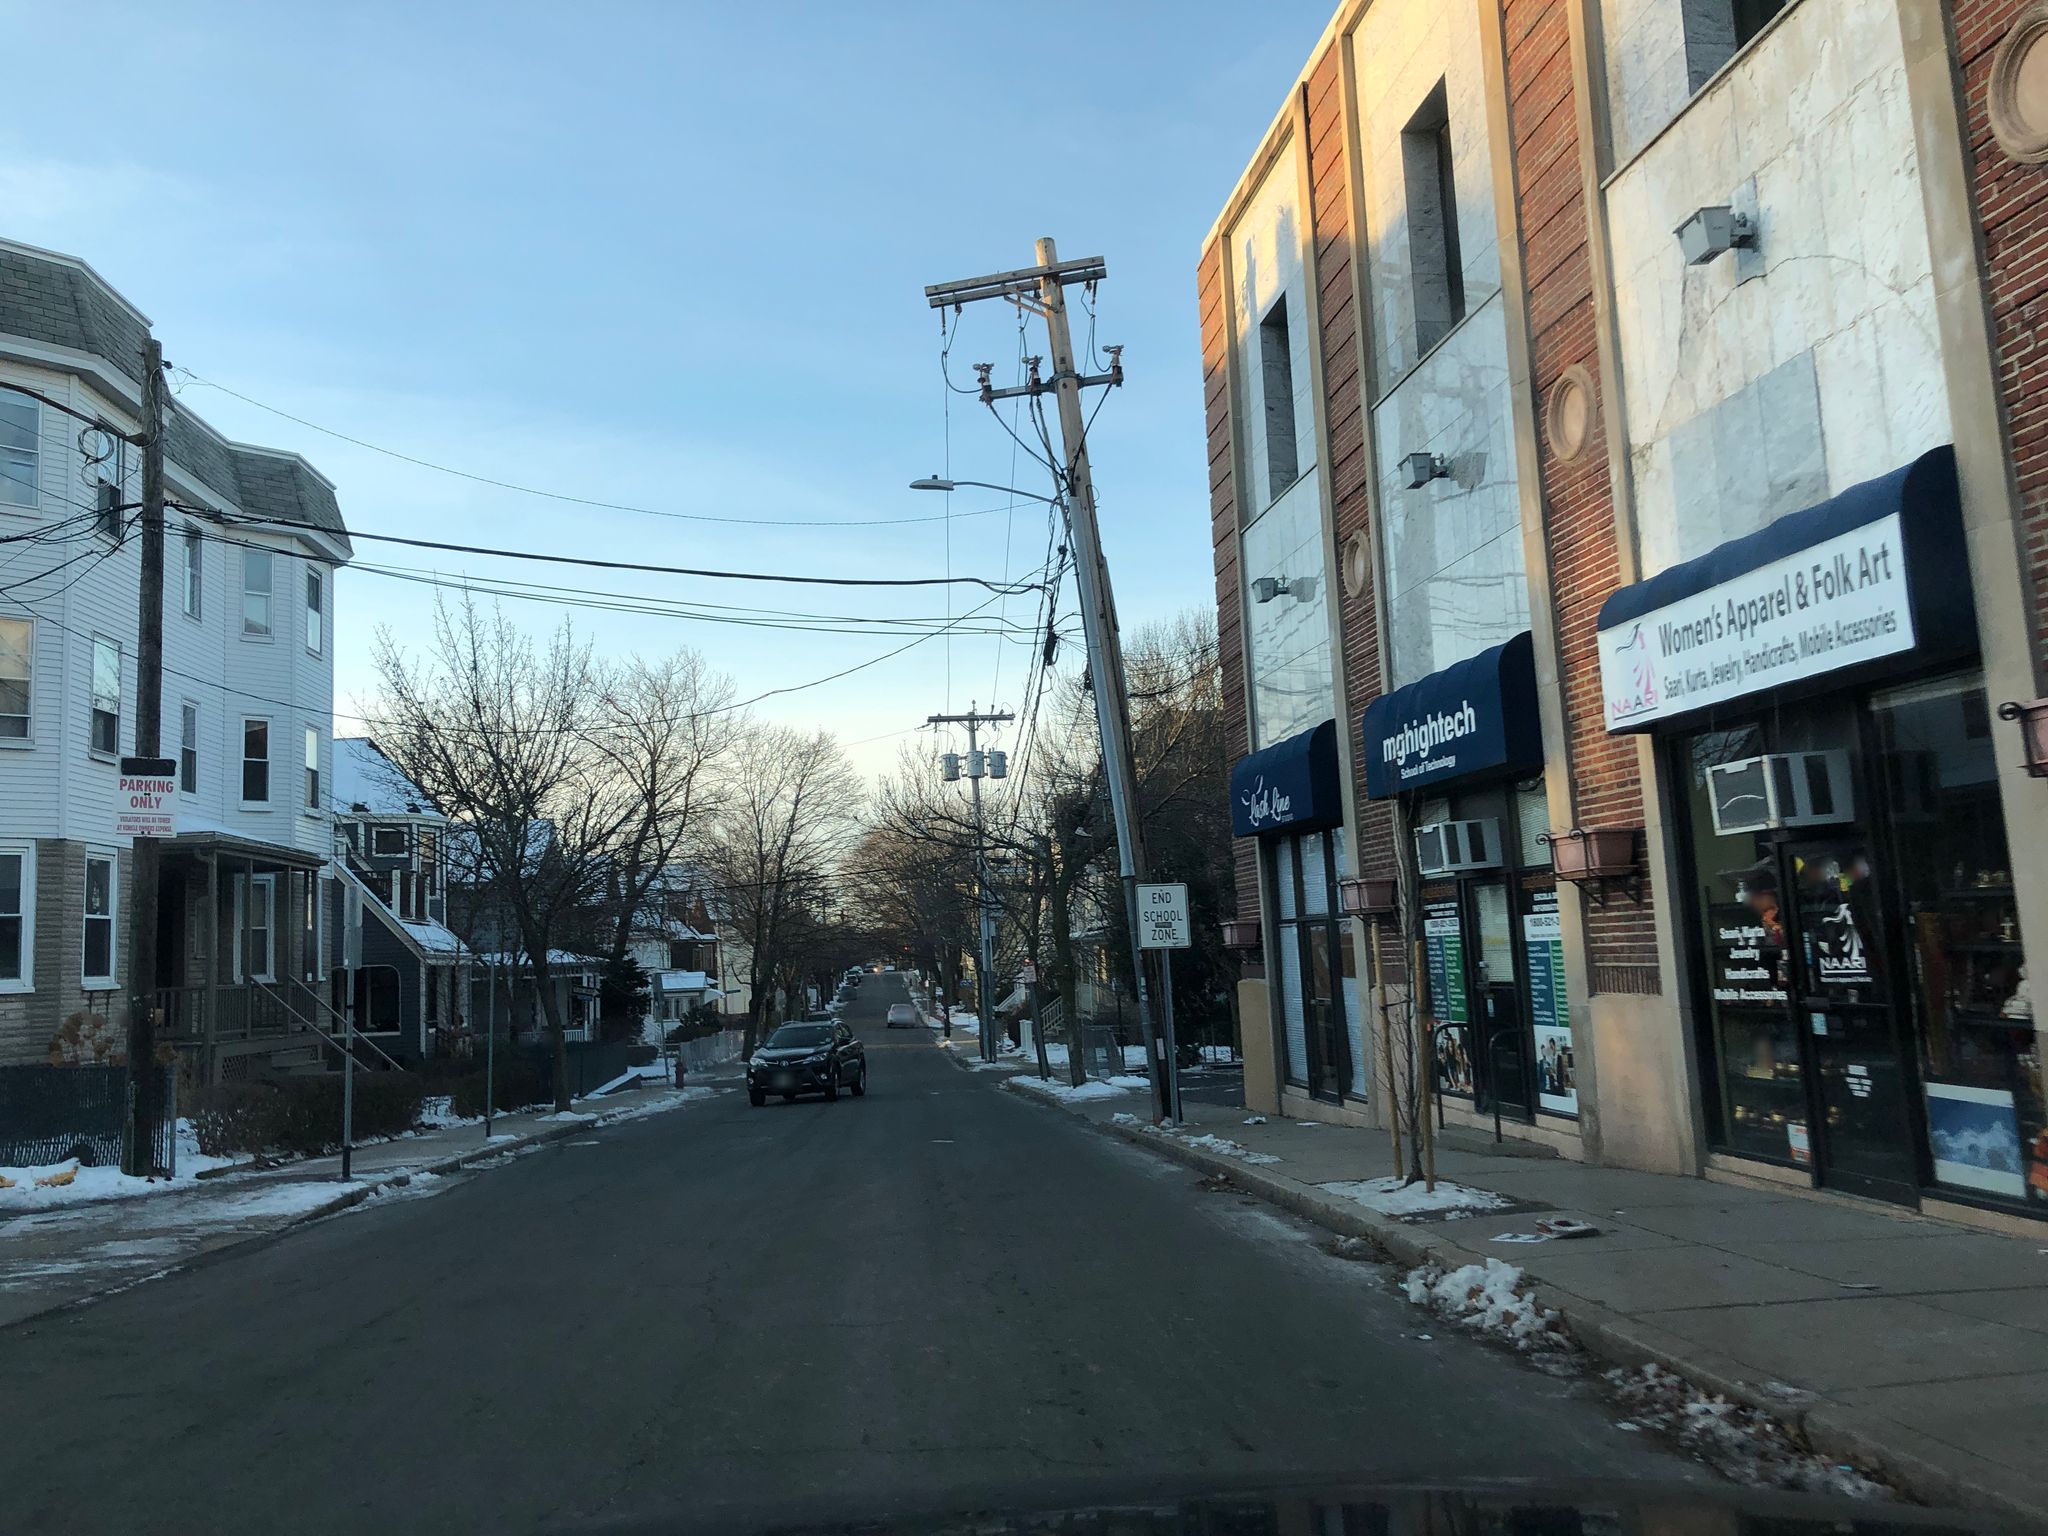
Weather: snowy
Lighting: day
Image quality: good
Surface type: driving surface
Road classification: tertiary
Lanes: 2
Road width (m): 12.2
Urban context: urban centre
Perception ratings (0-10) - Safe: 7.88, Lively: 8.58, Beautiful: 6.36, Boring: 2.85, Depressing: 3.02, Wealthy: 2.36